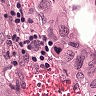
Metastatic tissue present: yes